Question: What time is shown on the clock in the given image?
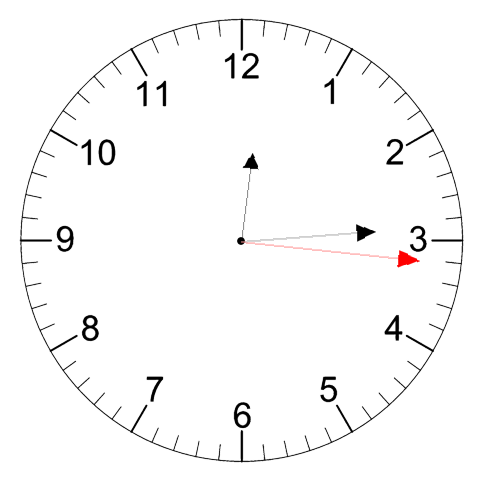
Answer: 12:14:16